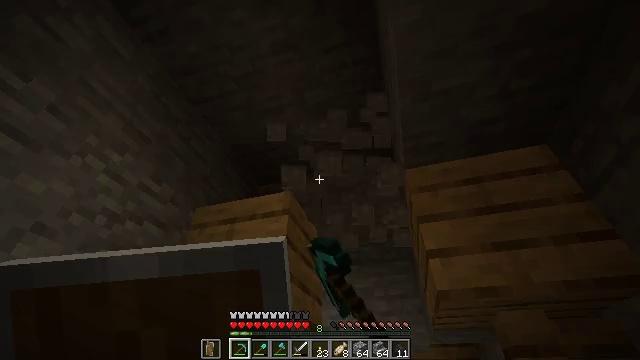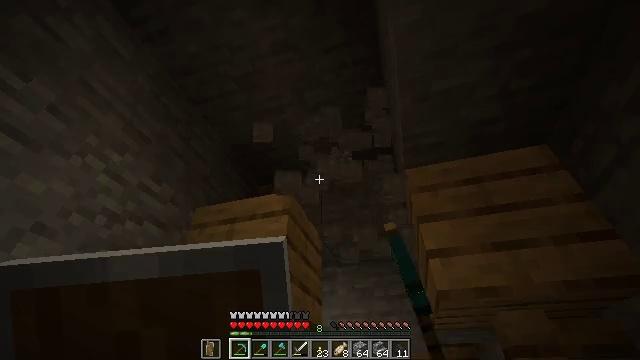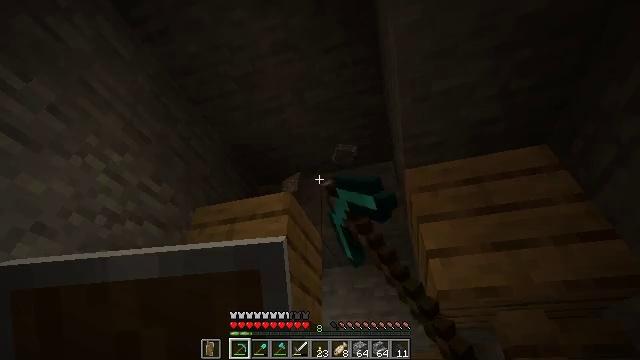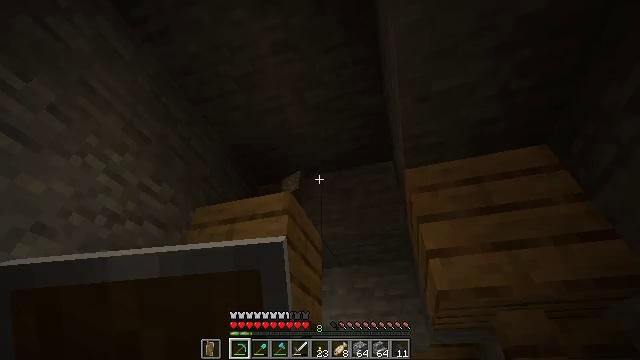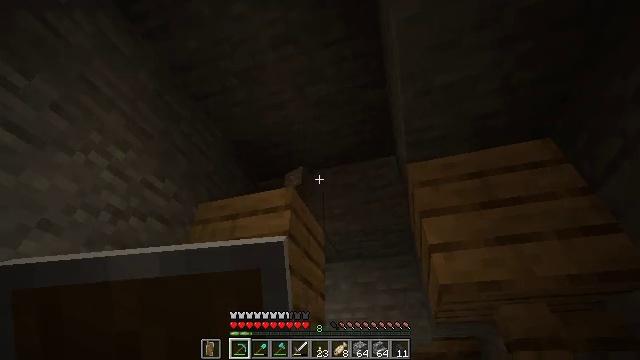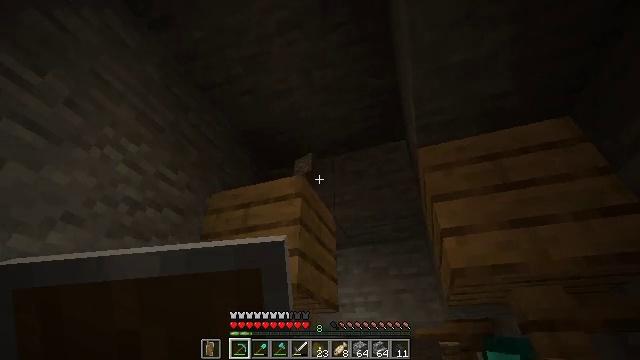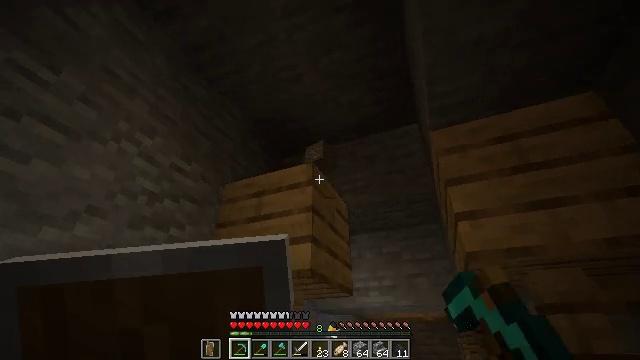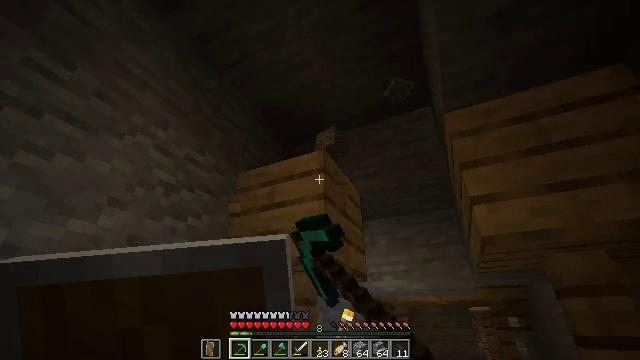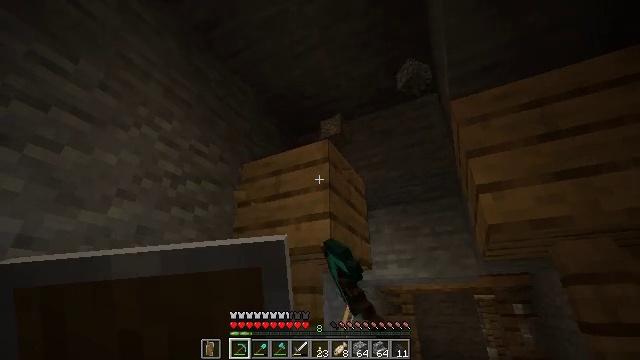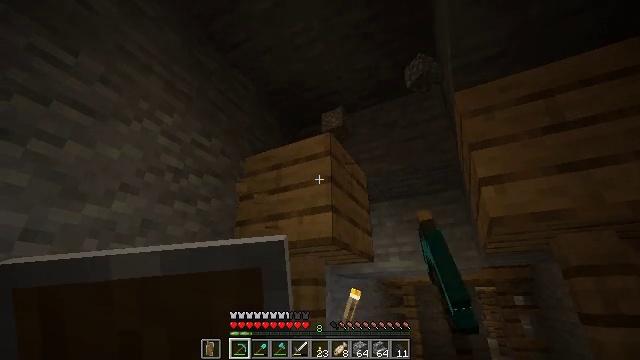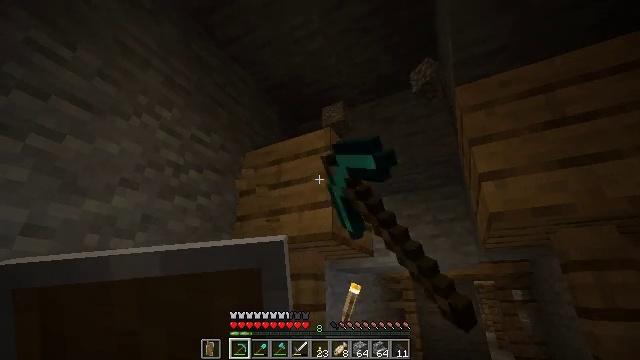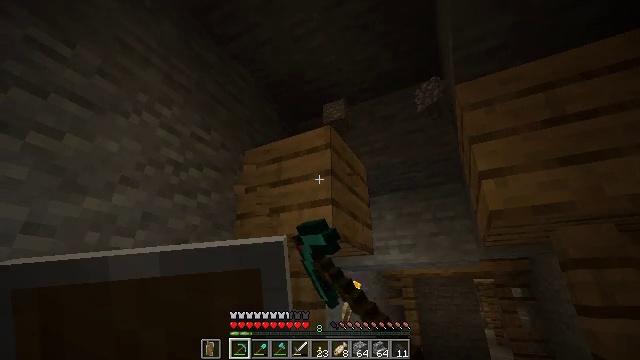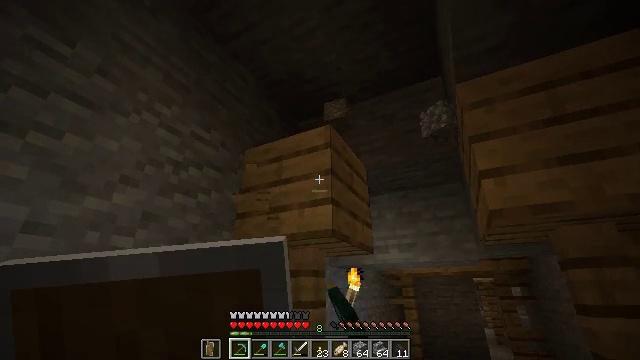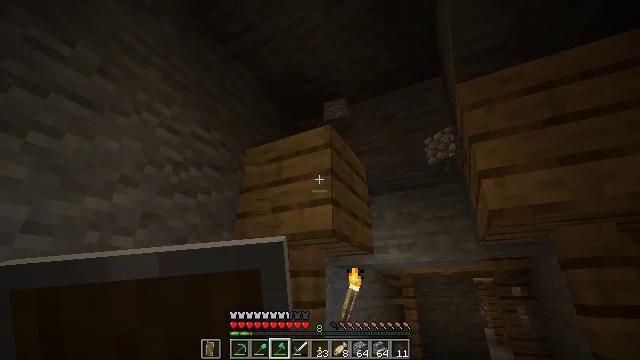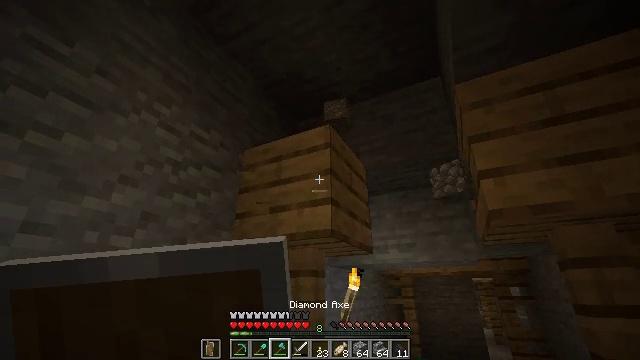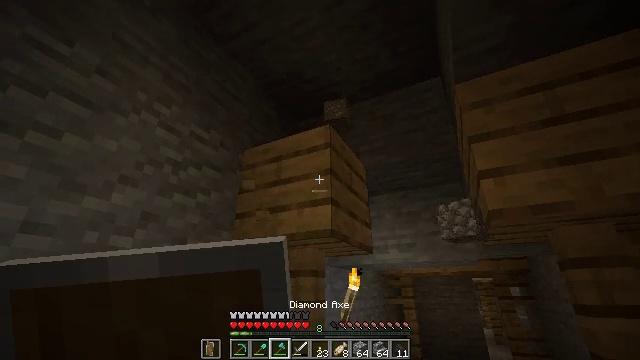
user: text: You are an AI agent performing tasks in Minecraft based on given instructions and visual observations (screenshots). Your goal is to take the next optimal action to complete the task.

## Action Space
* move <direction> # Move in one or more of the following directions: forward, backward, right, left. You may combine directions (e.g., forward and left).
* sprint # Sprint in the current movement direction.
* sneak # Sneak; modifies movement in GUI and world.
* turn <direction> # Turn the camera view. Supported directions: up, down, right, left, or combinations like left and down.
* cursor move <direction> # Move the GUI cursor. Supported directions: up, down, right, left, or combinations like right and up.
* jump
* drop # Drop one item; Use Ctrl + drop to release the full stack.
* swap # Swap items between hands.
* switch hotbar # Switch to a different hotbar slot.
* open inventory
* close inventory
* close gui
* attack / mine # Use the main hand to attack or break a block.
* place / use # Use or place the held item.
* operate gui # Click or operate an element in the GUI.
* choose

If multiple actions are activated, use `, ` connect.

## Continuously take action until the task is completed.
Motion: motion action
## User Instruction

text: Mine planks.
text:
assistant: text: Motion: attack / mine
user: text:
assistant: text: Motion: attack / mine
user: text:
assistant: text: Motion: attack / mine
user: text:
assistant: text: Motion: turn down, attack / mine
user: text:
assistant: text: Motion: turn left and down, attack / mine
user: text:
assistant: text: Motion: turn left and down, attack / mine
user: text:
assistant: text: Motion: turn left and down, attack / mine
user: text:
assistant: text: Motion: turn left and down, attack / mine
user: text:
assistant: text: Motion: turn down, attack / mine
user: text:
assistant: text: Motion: turn down, attack / mine
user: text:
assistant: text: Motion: attack / mine
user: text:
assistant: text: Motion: no_op
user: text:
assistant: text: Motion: switch to hotbar 3
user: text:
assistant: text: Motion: switch to hotbar 3
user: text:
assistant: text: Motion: switch to hotbar 3
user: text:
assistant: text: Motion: switch to hotbar 3
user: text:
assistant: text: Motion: attack / mine, switch to hotbar 3
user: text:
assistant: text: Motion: attack / mine
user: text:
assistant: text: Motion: attack / mine
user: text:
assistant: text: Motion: attack / mine
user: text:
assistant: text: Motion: attack / mine
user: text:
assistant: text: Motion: attack / mine
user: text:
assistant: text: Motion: attack / mine
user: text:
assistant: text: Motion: attack / mine
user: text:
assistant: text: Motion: attack / mine
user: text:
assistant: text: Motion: attack / mine
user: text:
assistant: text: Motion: attack / mine
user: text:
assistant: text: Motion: attack / mine
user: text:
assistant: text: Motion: attack / mine